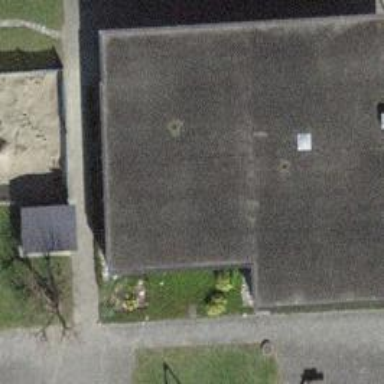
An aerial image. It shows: Kindergarten.